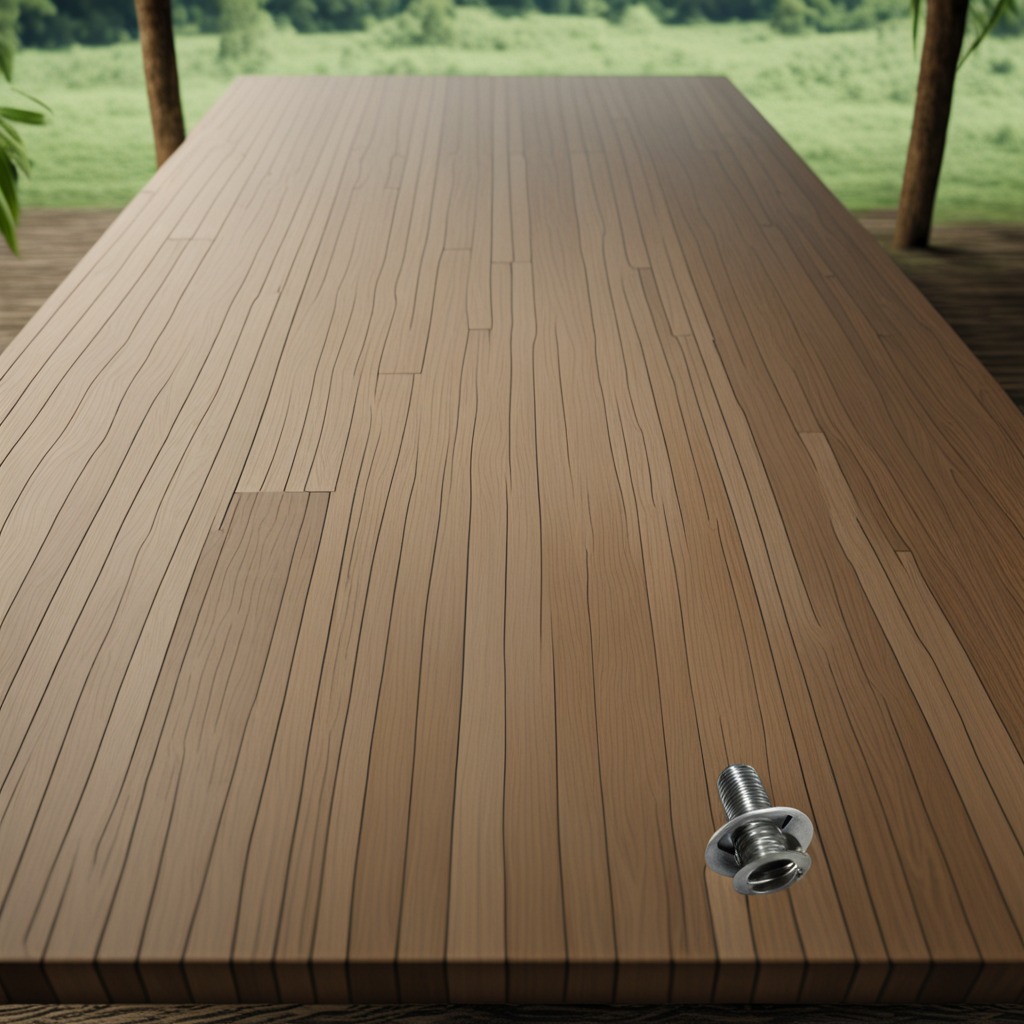
A metal screw is lying on the wooden table.